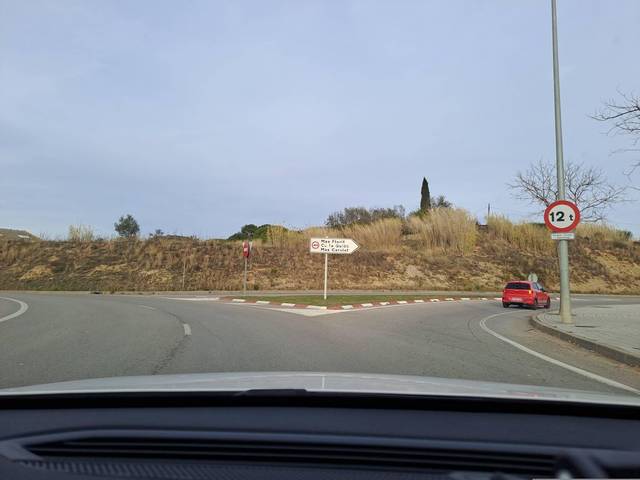
Region: Spain
Coordinates: 41.681, 2.774